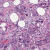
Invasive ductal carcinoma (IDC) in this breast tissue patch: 1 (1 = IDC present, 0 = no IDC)